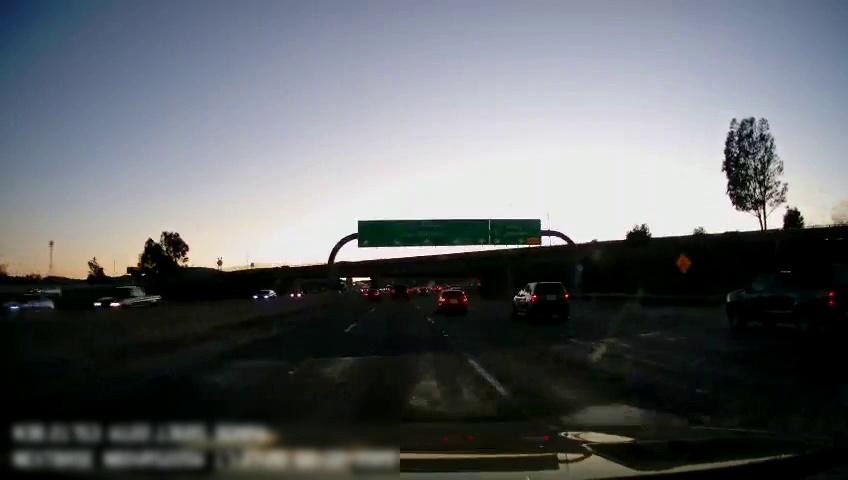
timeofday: Dusk/Dawn/Twilight
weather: Sunny
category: Drivable Space
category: Vehicles | Car
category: Vehicles | Car
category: Vehicles | Truck
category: Vehicles | Car
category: Vehicles | SUV
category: Vehicles | Car
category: Vehicles | SUV
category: Vehicles | SUV
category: Vehicles | Car
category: Vehicles | Car
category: Vehicles | Car
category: Lanes | Current Lane
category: Lanes | Current Lane
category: Traffic | Signs
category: Traffic | Signs
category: Traffic | Signs